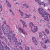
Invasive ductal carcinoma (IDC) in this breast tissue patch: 1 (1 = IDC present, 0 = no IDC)